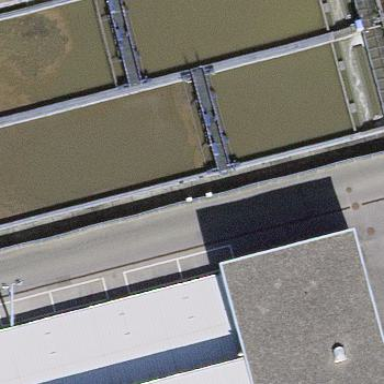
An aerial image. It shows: Image of wastewater.